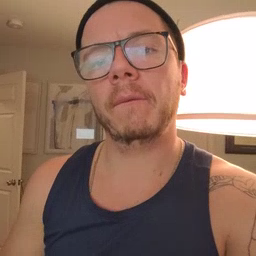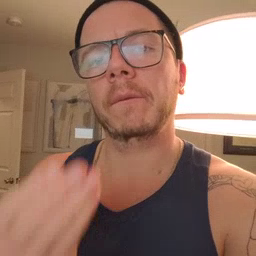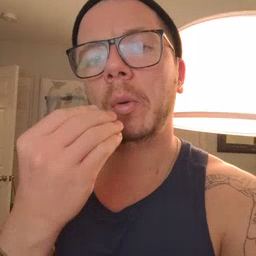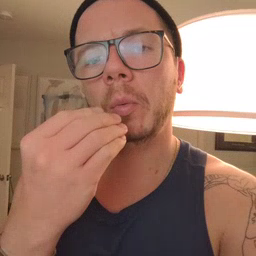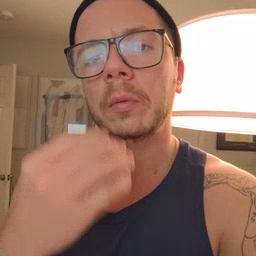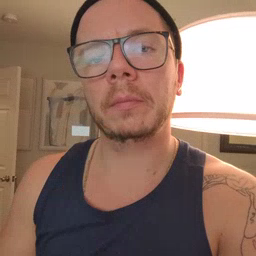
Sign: food